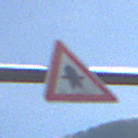
Verkehrszeichen: Vorfahrt
Umgebung: Outdoor, Nature
Tageszeit: MorningAfternoon
Wetter: PartlyCloudy
Licht: Natural
Jahreszeit: NotSpecified
Kontrast: HighContrast